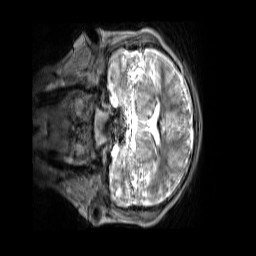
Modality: T2w
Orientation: coronal
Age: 11
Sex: male
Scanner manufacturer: siemens
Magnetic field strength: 3 T
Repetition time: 3.2 s
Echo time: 0.408 s